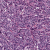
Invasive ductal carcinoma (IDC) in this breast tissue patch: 1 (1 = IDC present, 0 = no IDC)